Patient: sex M, age 63
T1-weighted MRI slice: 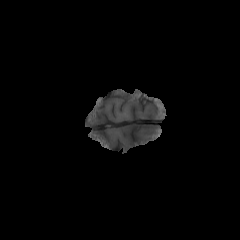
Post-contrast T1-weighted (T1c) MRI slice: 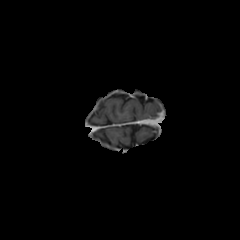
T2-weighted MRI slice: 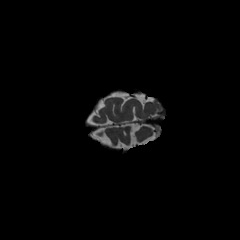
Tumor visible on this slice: no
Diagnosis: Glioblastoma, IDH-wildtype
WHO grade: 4